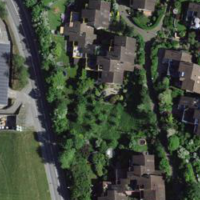
EUNIS habitat code: 54
Species observed at this site:
Hippocrepis emerus
Vinca major